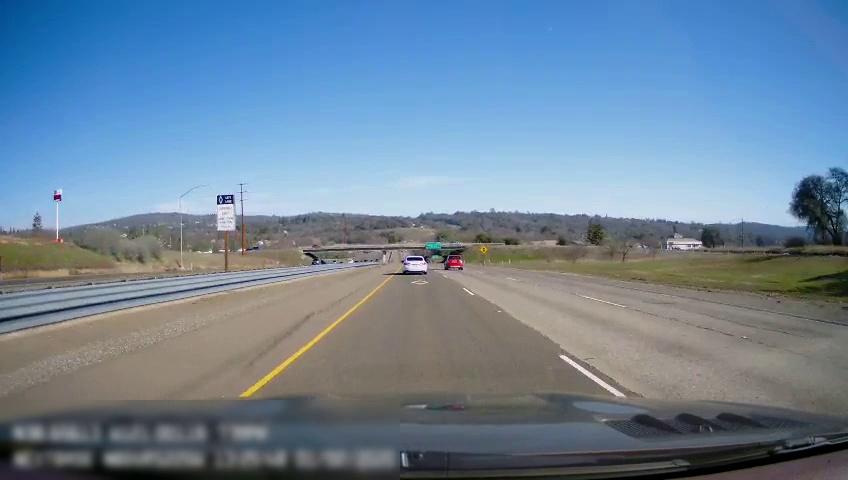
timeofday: Day
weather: Sunny
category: Drivable Space
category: Drivable Space
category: Vehicles | Car
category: Vehicles | Car
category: Lanes | Current Lane
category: Lanes | Current Lane
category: Lanes | Alternate Lane
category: Traffic | Signs
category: Traffic | Signs
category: Traffic | Signs